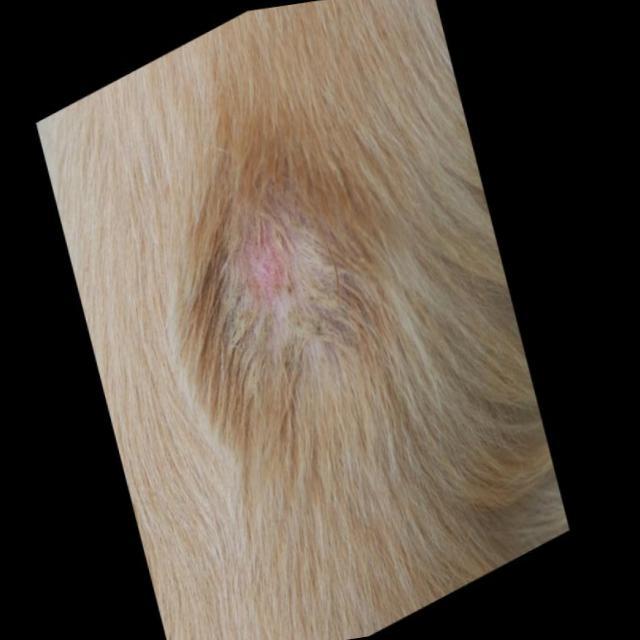
Canine ringworm (Dermatophytosis) — fungal infection caused by Microsporum or Trichophyton. Presents with circular alopecia, scaling, crusting, and broken hairs.